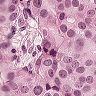
Metastatic tissue present: yes